Field crop: tomato
Growth stage: 1
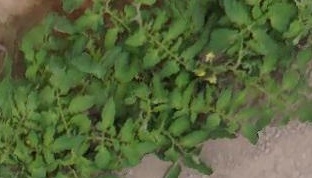
Species: tomato